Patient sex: M
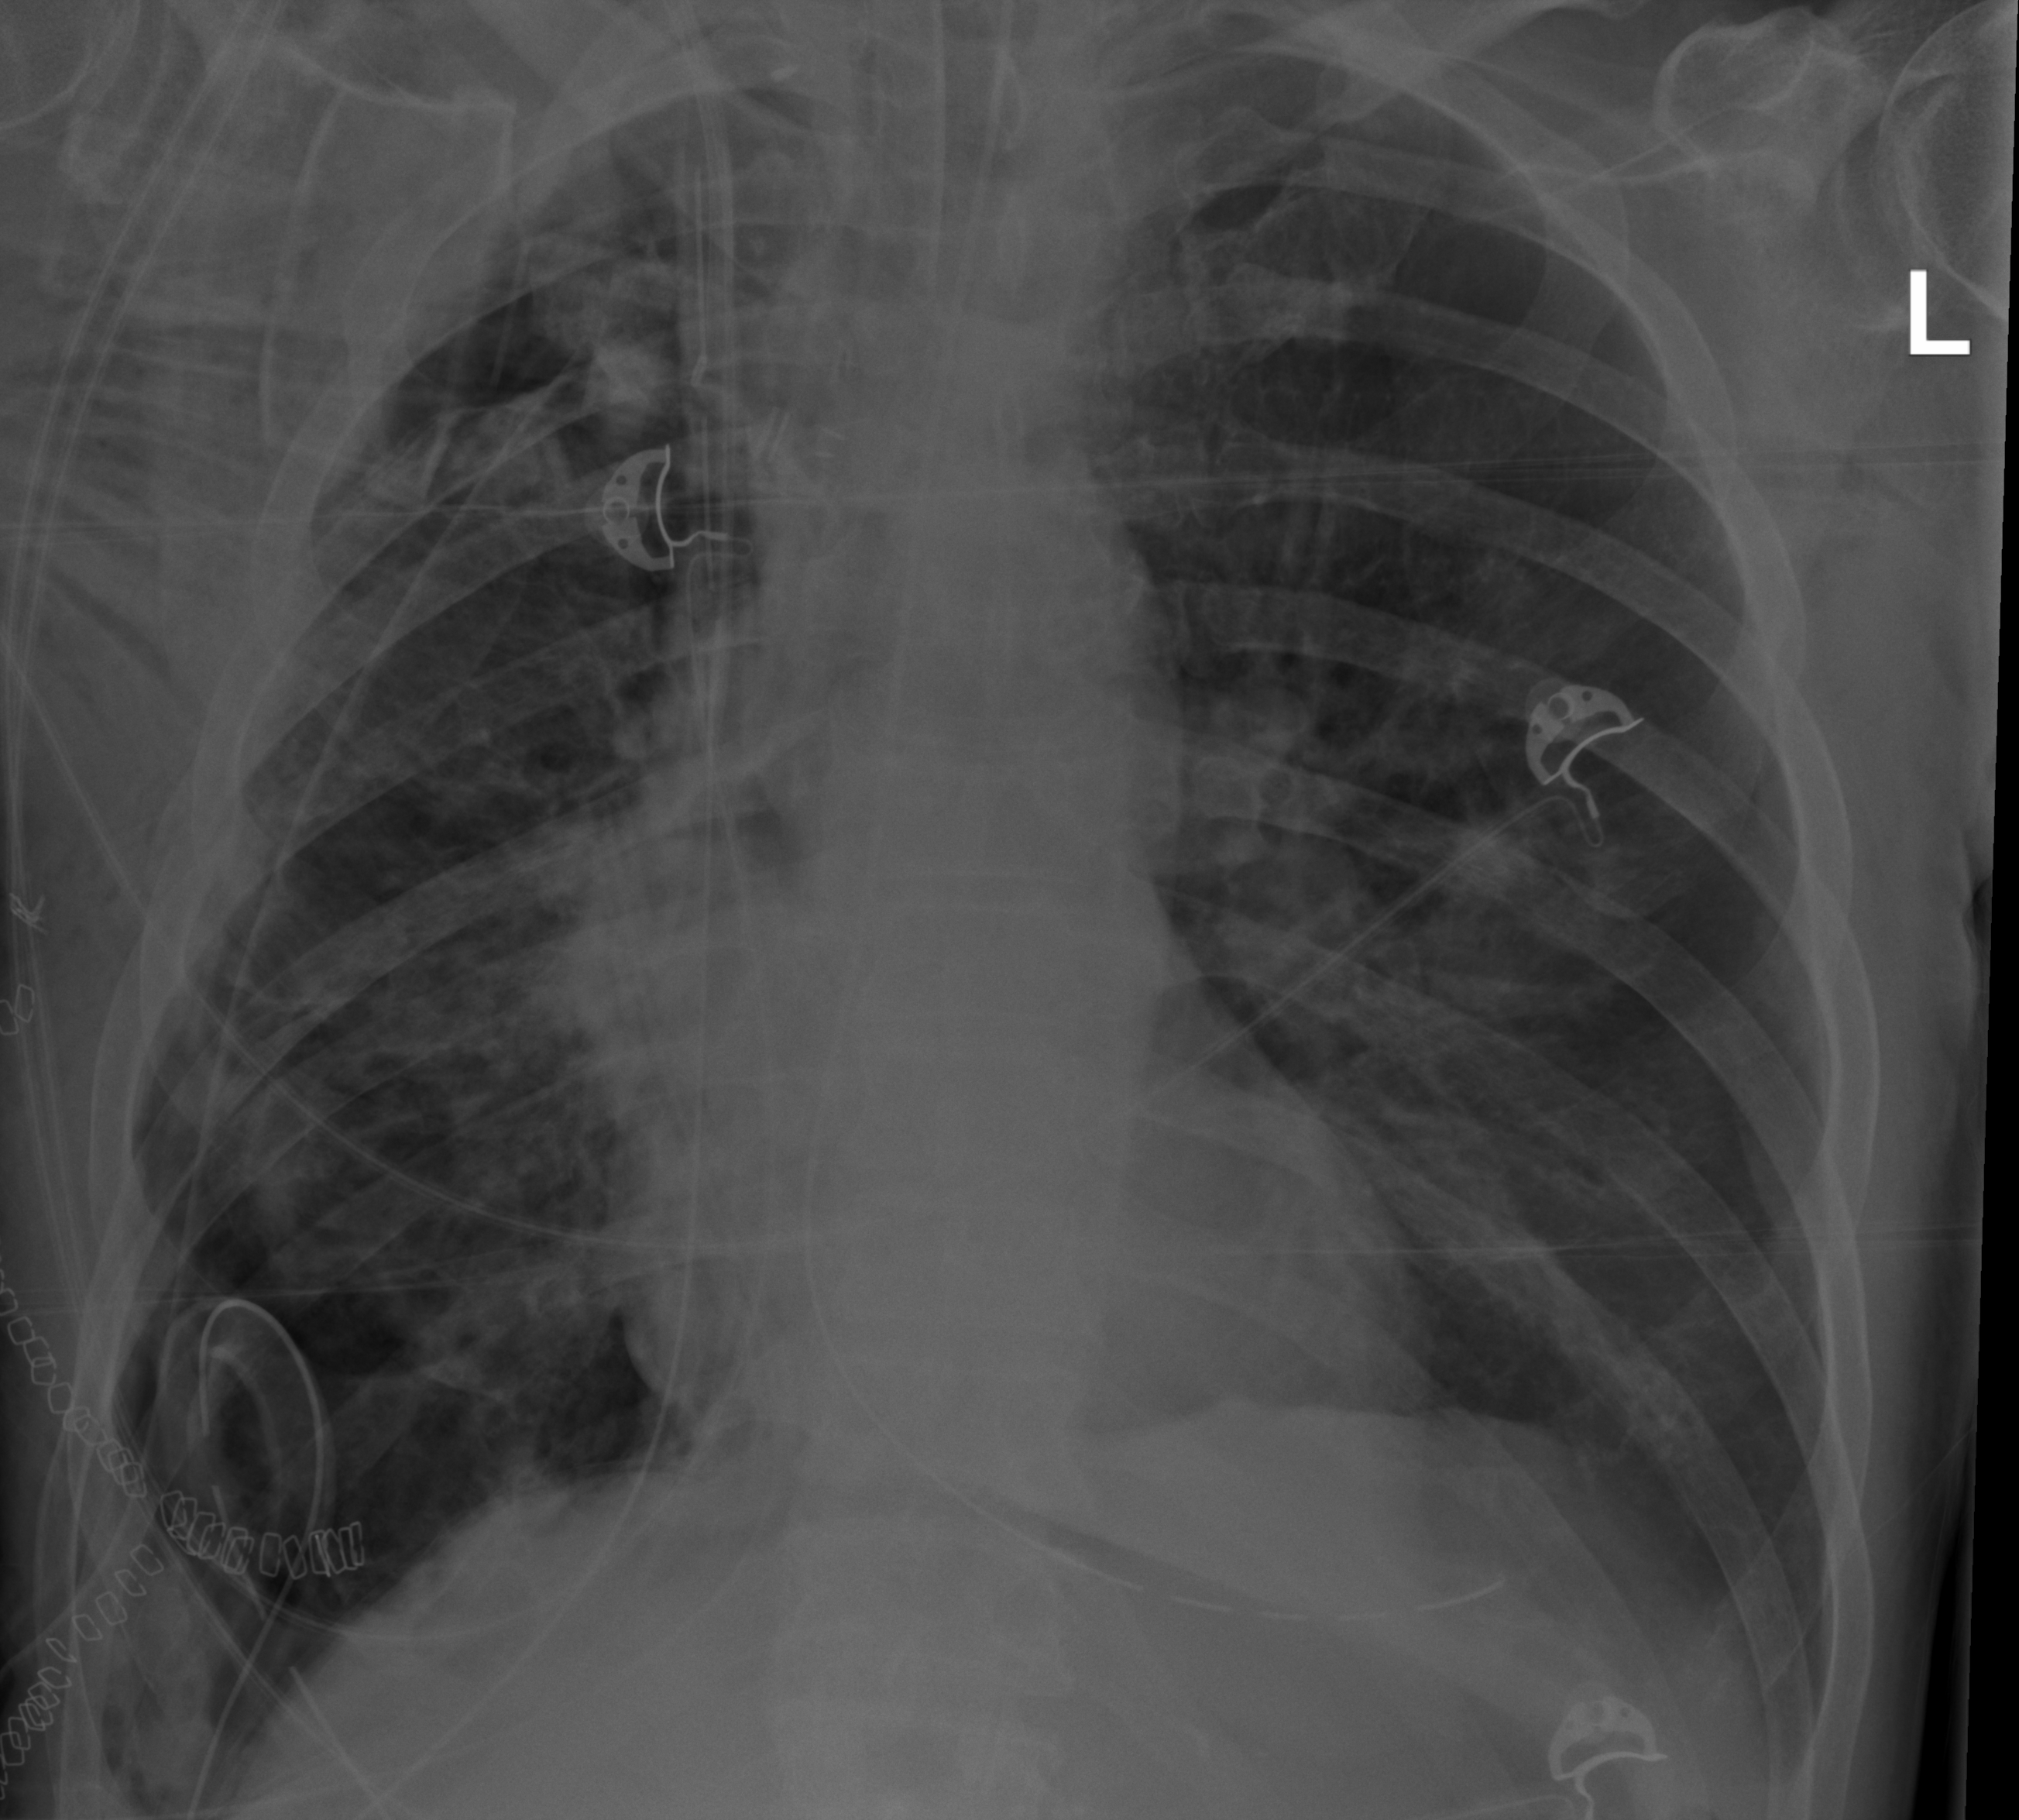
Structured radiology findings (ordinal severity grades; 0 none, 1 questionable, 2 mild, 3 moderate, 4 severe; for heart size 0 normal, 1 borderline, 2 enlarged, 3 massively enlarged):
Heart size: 0
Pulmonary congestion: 0
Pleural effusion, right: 2
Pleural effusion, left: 2
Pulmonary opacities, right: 0
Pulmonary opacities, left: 0
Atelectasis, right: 3
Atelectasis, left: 2